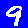
Digit: 9